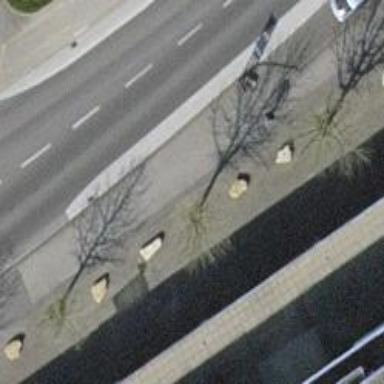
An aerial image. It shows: Block barrier.